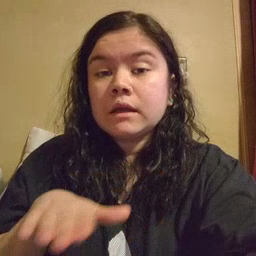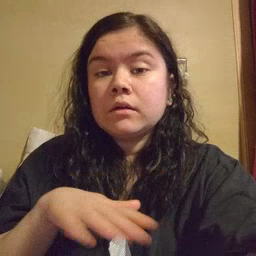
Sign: clean